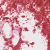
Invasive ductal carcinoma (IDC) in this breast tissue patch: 0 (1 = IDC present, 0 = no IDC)